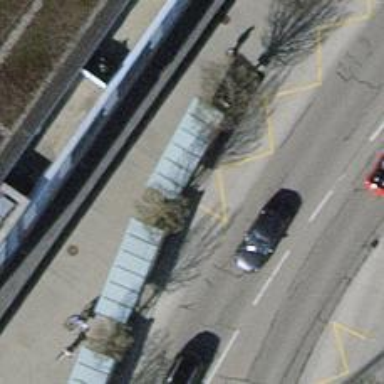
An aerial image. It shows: Platform for public transport and road usage.